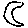
Label: moon